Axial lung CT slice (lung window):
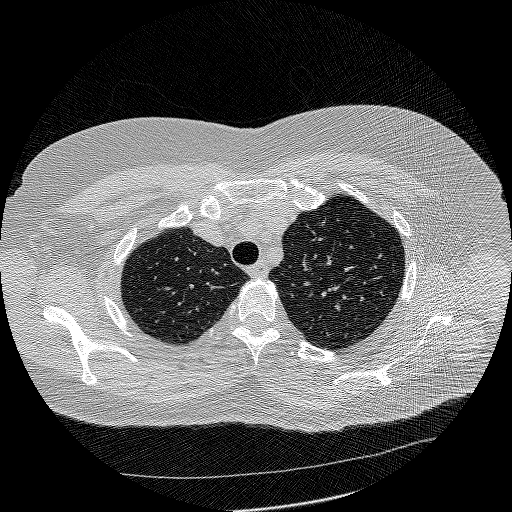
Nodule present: no